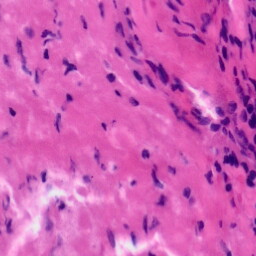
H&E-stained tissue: Tonsil